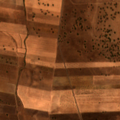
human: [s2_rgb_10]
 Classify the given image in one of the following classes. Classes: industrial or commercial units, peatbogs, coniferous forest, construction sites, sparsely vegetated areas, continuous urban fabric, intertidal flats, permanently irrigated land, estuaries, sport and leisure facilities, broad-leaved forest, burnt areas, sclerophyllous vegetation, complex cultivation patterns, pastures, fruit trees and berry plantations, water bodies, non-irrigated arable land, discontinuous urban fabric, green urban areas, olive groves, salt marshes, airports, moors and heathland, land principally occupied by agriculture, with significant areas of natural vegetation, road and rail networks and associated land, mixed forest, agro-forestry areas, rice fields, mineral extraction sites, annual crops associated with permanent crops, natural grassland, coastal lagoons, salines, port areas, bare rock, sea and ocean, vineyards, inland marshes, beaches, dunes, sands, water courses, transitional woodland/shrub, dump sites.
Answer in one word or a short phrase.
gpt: non-irrigated arable land, annual crops associated with permanent crops, agro-forestry areas